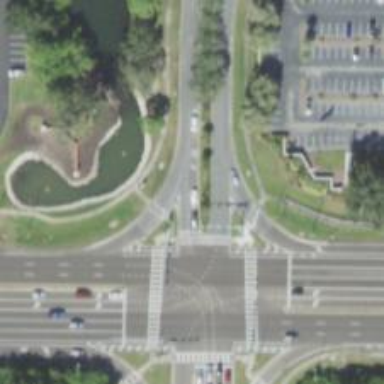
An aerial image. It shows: Marked crossing on the road.